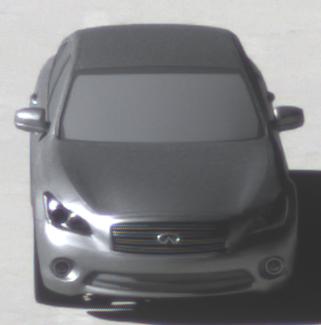
Make: Infiniti
Model: M 37
Detailed model: M (Y51)
Model produced from: 2010/10
Model produced until: 2013/11
Doors: 4
Color: gray
Road condition: dry road
Daytime: morning or afternoon
Contrast: high contrast